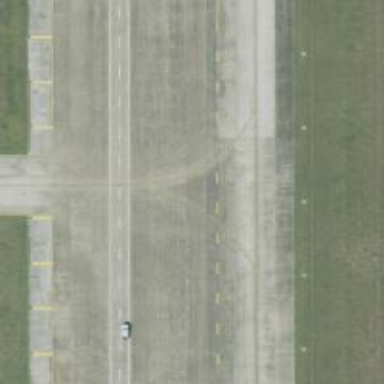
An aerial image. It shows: View of taxiway at the airport.